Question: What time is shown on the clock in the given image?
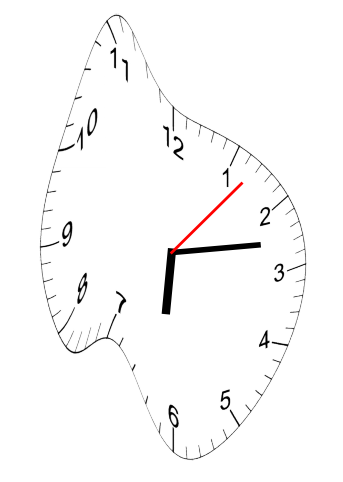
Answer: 06:13:07